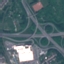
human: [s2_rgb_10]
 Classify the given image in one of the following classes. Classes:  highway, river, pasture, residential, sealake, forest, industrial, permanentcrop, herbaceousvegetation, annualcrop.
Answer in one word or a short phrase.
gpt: Highway